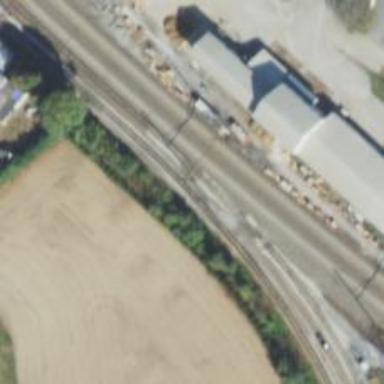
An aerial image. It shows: Preserved rail siding in service.